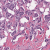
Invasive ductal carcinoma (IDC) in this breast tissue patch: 1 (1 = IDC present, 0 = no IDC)